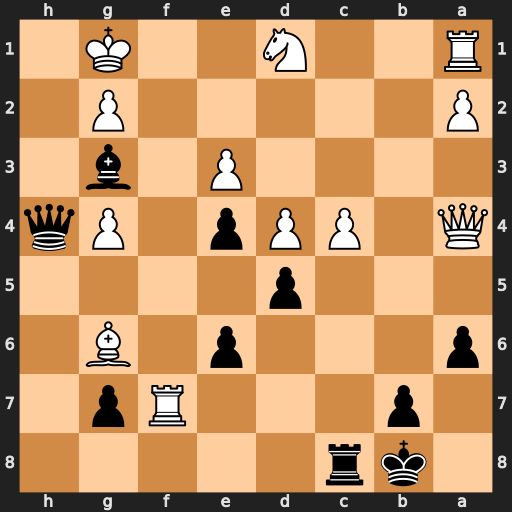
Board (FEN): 1kr5/1p3Rp1/p3p1B1/3p4/Q1PPp1Pq/4P1b1/P5P1/R2N2K1
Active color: b
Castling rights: -
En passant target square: -
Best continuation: Qh2+ Kf1 Qh1+ Ke2 Qe1#